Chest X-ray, PA view. Patient: 52 years old, sex F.
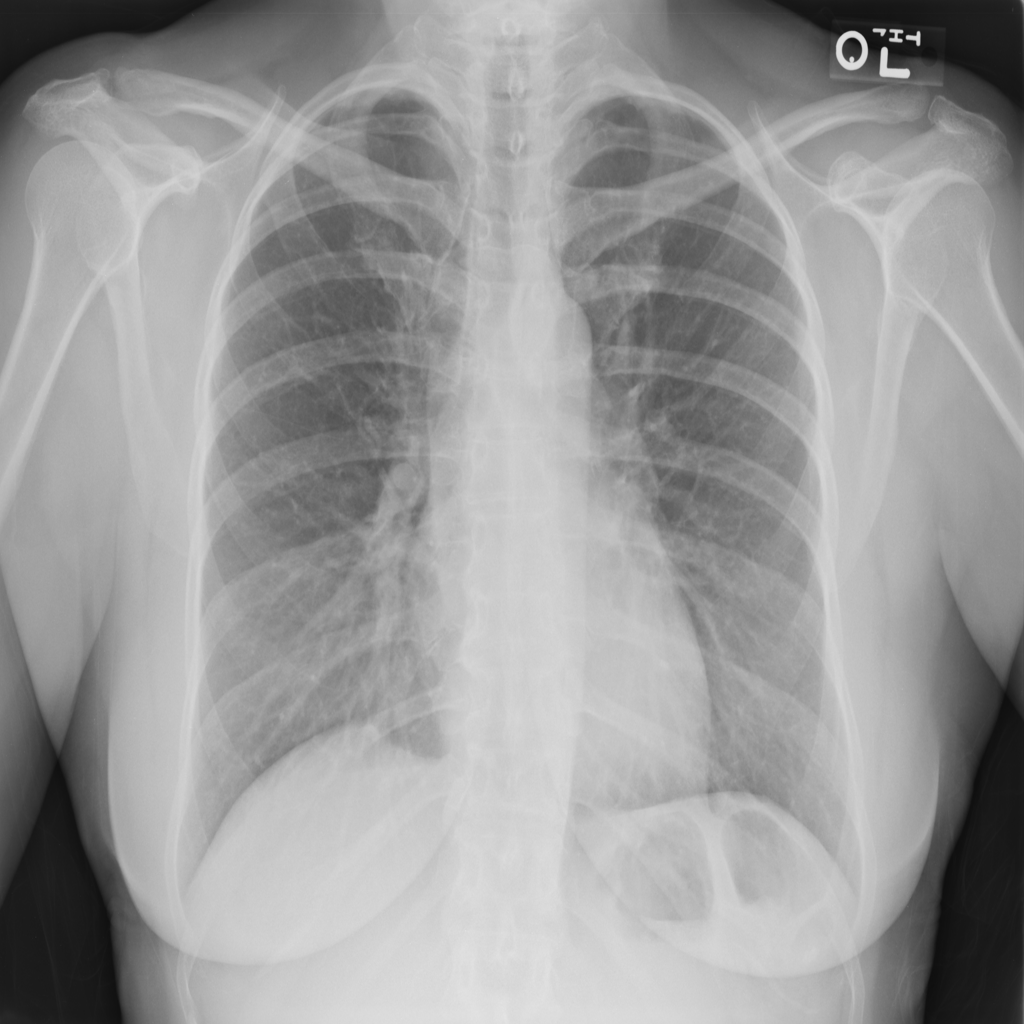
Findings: No Finding